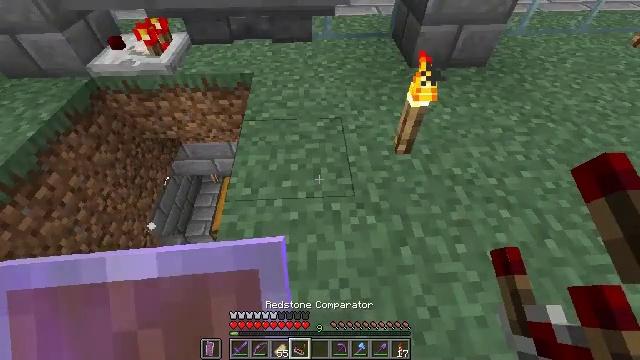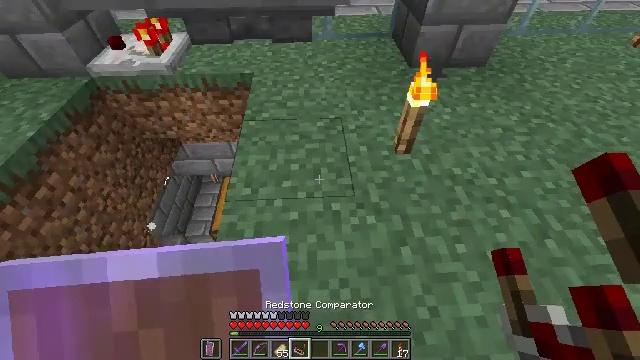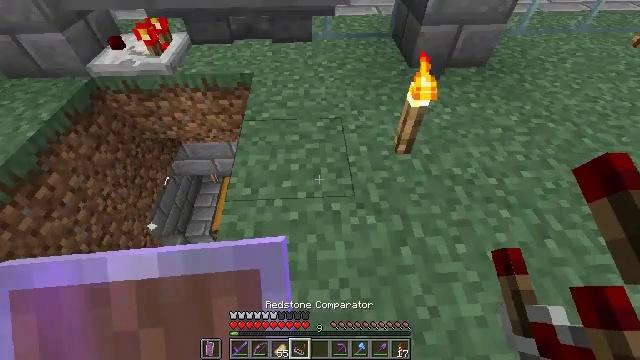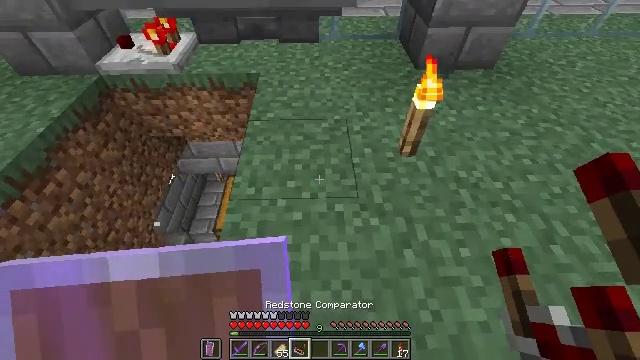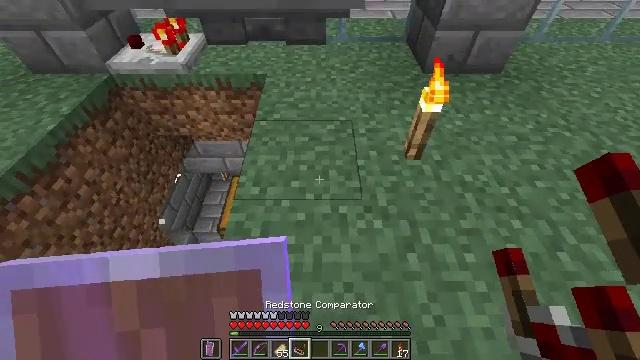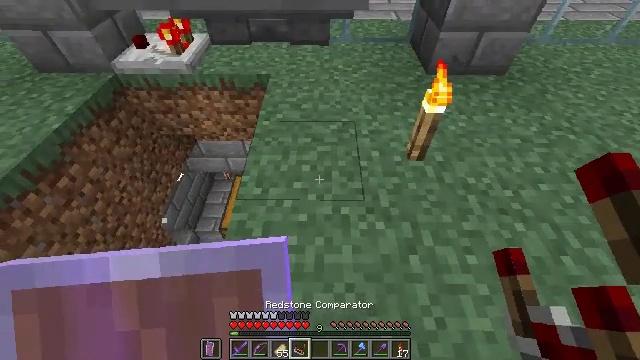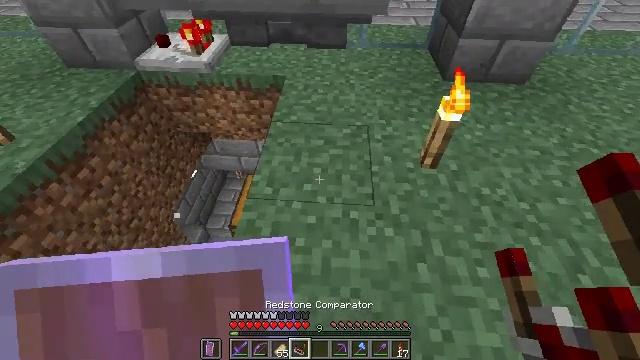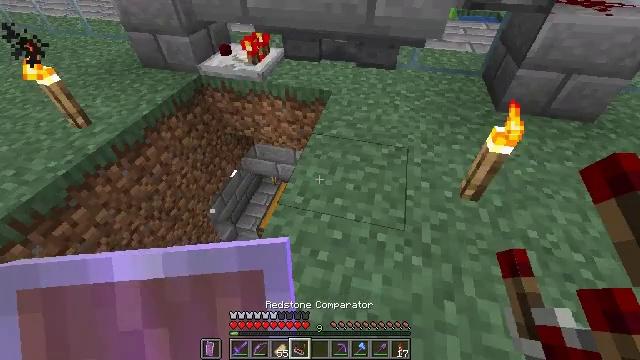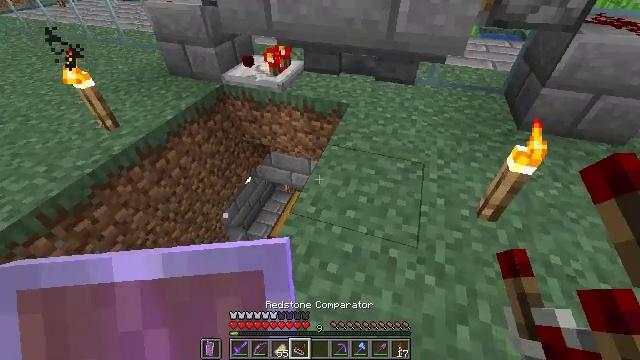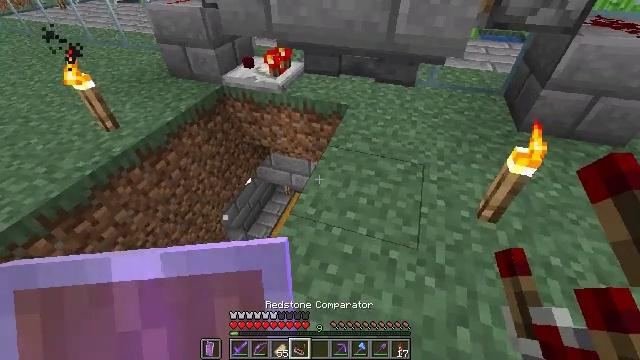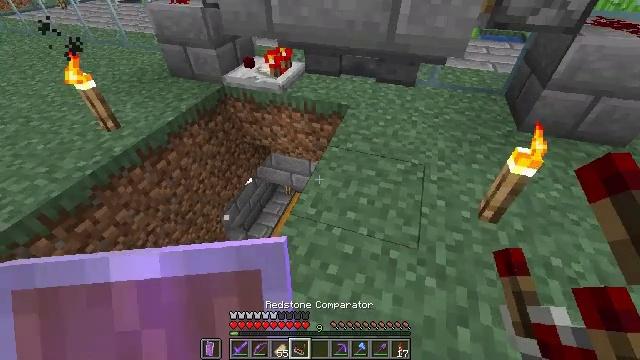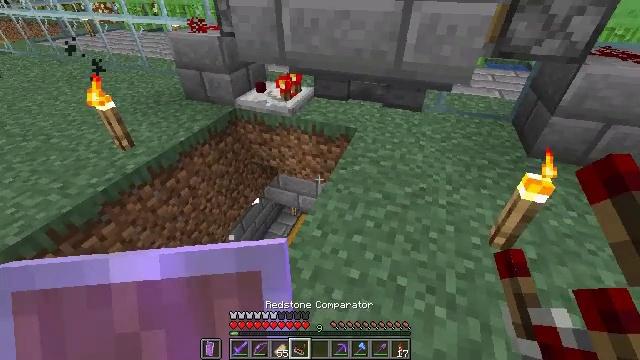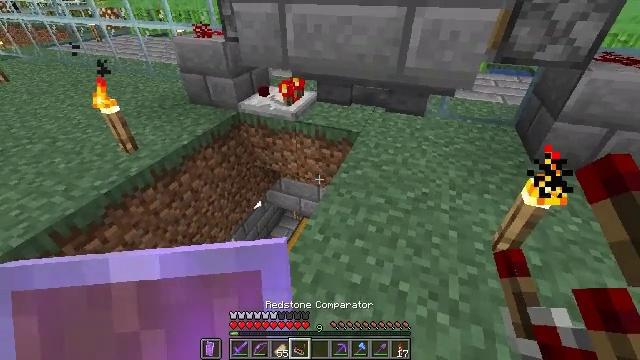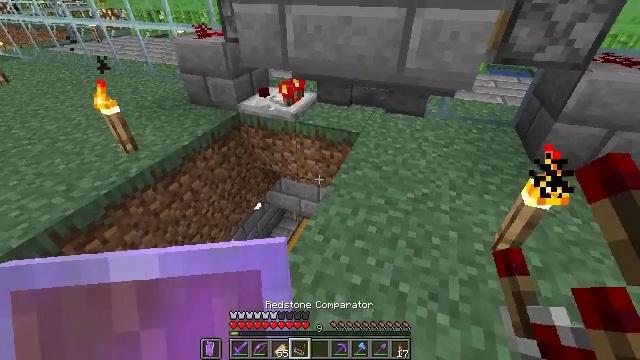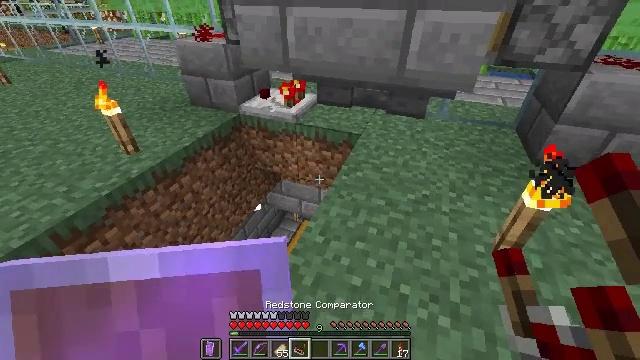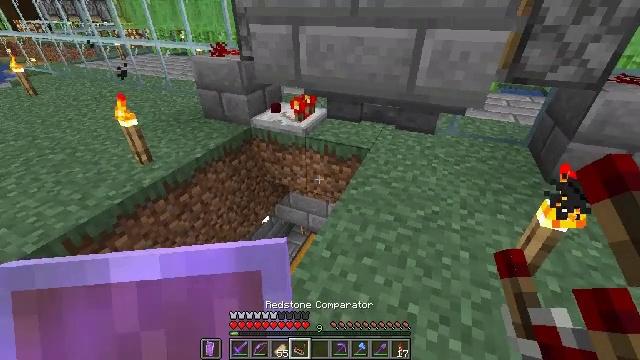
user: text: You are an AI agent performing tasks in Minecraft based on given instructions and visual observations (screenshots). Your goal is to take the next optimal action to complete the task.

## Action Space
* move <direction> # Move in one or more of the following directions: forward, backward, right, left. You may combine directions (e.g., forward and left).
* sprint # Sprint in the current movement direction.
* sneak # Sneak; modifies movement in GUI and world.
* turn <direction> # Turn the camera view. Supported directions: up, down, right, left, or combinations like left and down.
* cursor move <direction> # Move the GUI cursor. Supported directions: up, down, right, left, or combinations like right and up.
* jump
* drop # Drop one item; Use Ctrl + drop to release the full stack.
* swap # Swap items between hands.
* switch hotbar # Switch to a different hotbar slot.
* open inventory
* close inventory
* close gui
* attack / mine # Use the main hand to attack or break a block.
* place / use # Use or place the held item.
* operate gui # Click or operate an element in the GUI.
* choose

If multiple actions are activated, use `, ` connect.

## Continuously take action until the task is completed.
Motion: motion action
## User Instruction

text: Mine the comparator to reclaim it.
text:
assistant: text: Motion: no_op
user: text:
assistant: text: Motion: no_op
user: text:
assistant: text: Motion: turn left
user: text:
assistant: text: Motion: turn left
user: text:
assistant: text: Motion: no_op
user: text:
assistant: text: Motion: turn left
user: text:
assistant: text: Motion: turn left and up
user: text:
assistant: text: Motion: turn left and up
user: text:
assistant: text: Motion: no_op
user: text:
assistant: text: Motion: no_op
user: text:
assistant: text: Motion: turn left and up
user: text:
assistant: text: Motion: no_op
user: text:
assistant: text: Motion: no_op
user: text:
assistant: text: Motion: no_op
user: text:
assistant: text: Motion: turn left and up
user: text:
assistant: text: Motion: turn up
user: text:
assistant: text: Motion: no_op
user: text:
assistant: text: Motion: no_op
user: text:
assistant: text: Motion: no_op
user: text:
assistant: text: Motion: no_op
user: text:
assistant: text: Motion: no_op
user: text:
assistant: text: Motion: no_op
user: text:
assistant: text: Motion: no_op
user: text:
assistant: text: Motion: no_op
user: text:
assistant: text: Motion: turn left and up
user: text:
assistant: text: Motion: turn left and up
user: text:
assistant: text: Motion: no_op
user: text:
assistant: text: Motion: no_op
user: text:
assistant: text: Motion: no_op
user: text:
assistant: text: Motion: no_op